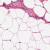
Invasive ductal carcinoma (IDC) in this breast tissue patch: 0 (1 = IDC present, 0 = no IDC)